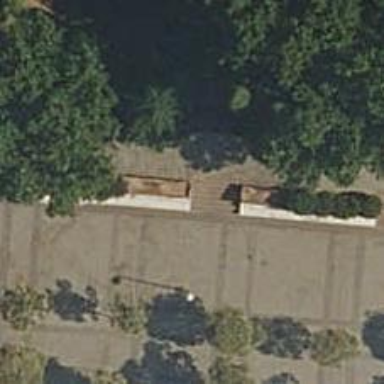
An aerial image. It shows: Steps with paving stones. Ramp is also available.